Interaction volume radius: 5 \u00c5
Interaction volume height: 10 \u00c5
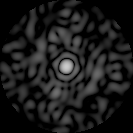
Disorder parameter: 0.7803